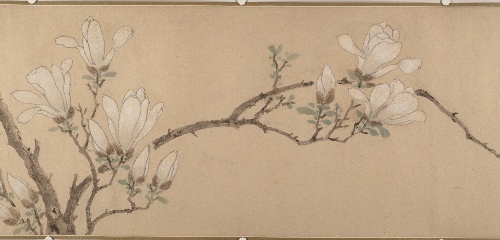
Title: 明  佚名（文徵明款）    玉蘭圖    卷|Magnolia
Artist: Wen Zhengming|Unidentified artist
Artist bio: Chinese, 1470–1559|
Date: Spurious date of 1549
Object type: Handscroll
Classification: Paintings
Medium: Handscroll; color on paper
Culture: China
Period: Ming dynasty (1368–1644)
Dimensions: Image: 11 × 52 3/8 in. (27.9 × 133 cm)
Overall with mounting: 11 5/16 in. × 20 ft. 3/4 in. (28.7 × 611.5 cm)
Department: Asian Art
Credit line: Bequest of John M. Crawford Jr., 1988
Accession year: 1989
Repository: Metropolitan Museum of Art, New York, NY
Tags: Flowers